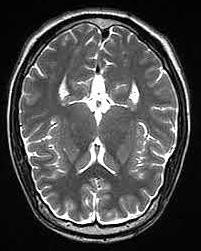
Label: notumor